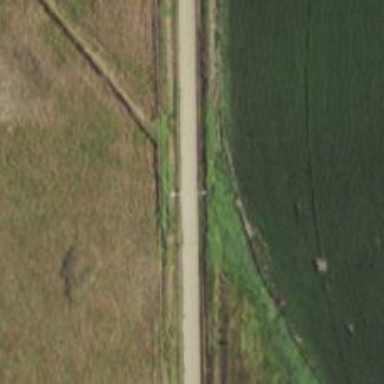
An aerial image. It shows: Unclassified road.